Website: ulta-beauty
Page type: delivery-shipping
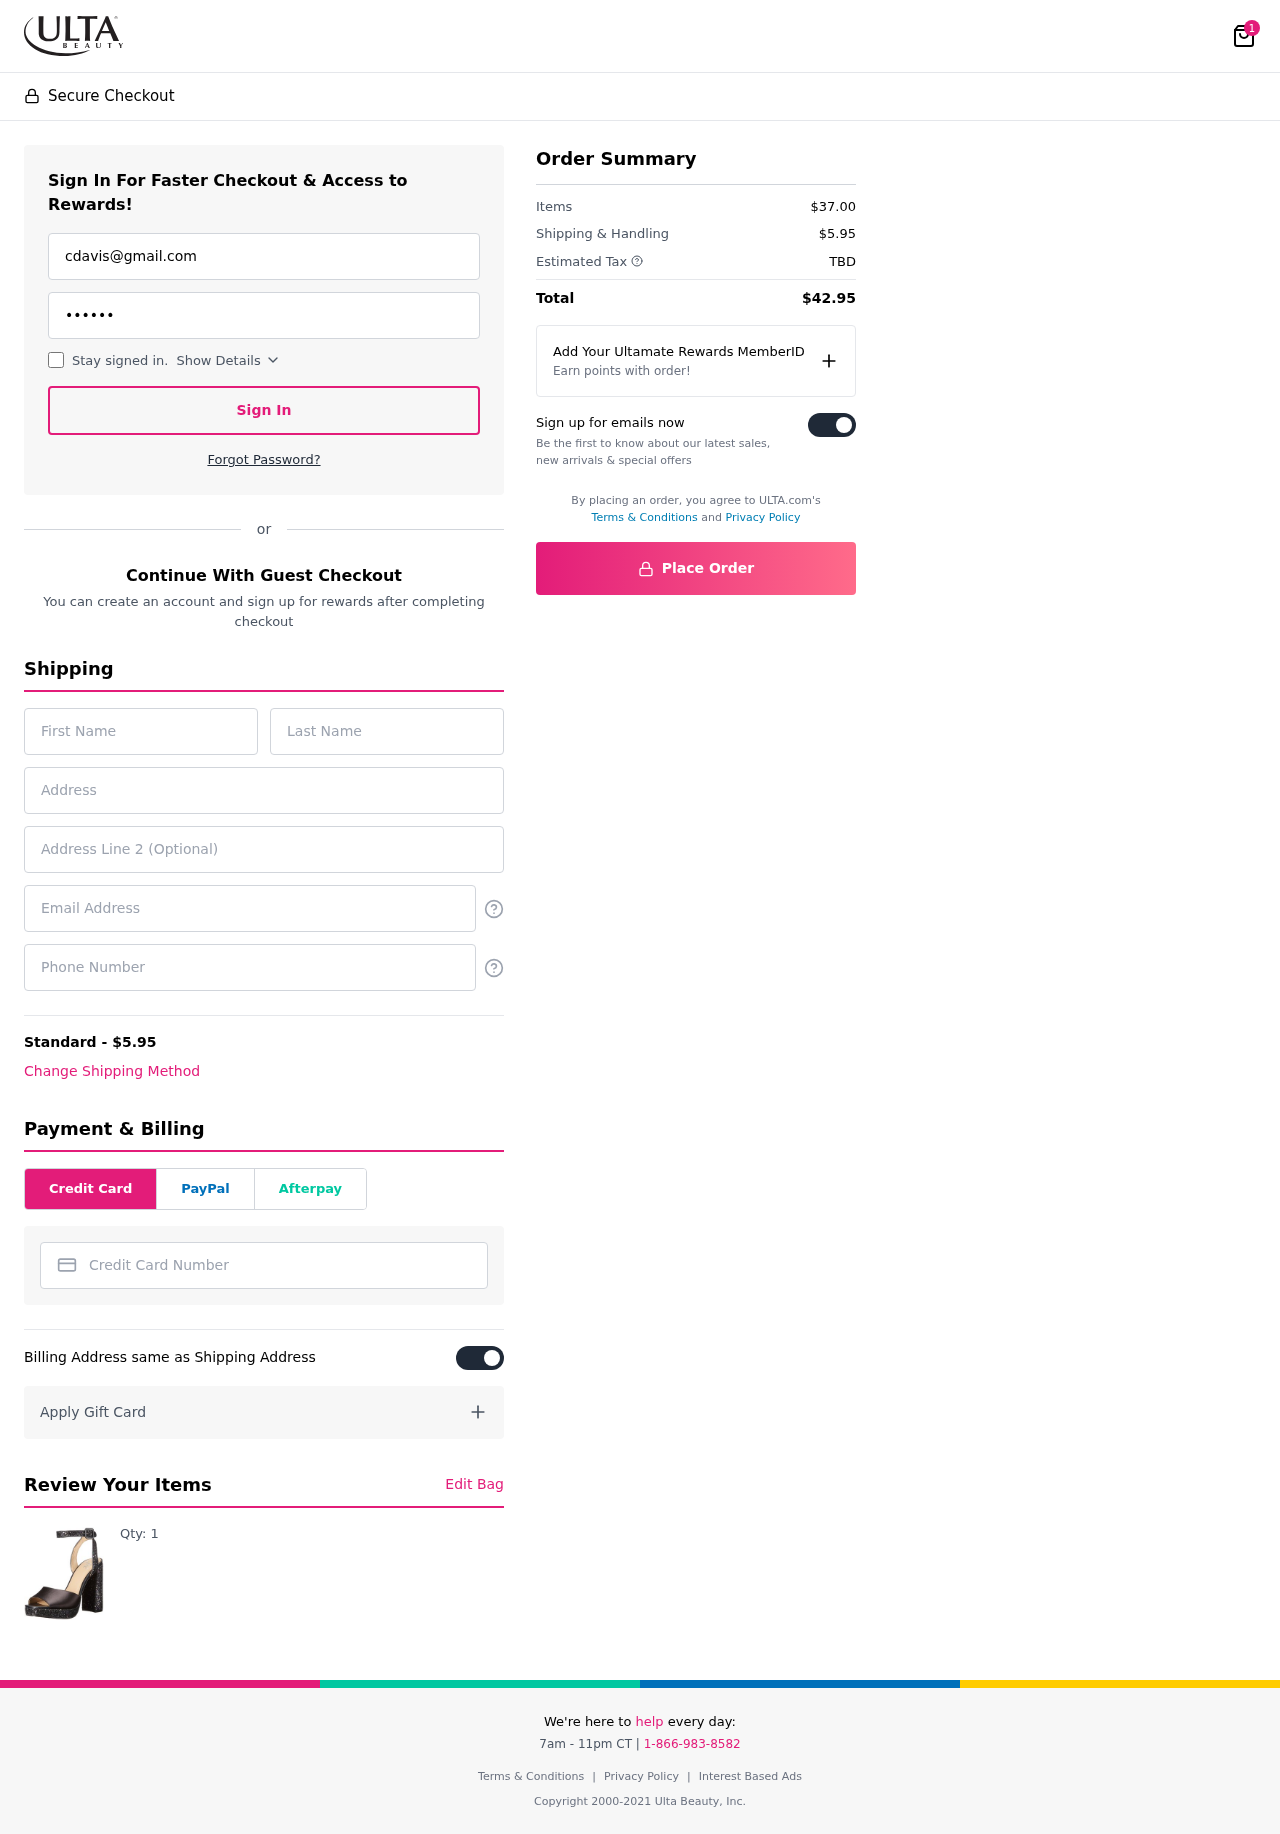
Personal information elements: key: PII_CARD_NUMBER
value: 4044 7250 7492 8500
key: PII_EMAIL
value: cdavis@gmail.com
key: PII_EMAIL2
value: cdavis@gmail.com
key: PII_FIRSTNAME
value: Claudia
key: PII_LASTNAME
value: Davis
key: PII_PHONE
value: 3969398578
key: PII_STREET
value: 03556 Maria Roads Suite 165
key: PII_STREET2
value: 081 Guzman Rapids Apt. 362
Product elements: key: PRODUCT1_QUANTITY
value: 1
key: PRODUCT1
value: Qty: 1
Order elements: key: ORDER_NUM_ITEMS
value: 1
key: ORDER_SHIPPING_COST
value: $5.95
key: ORDER_SUBTOTAL
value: $37.00
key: ORDER_TAX
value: TBD
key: ORDER_TOTAL
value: $42.95